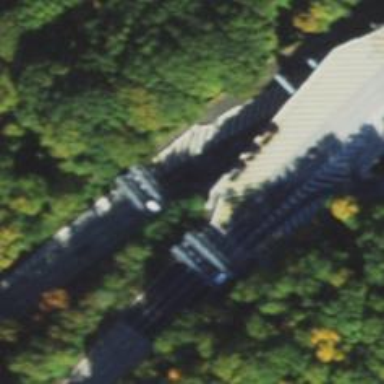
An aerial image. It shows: Toll gantry on the road.